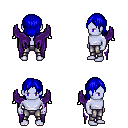
a pixel art fantasy rpg character, male body template, dark elf, purple skin, purple wings, metal pants, blue long bangs hairstyle, four views (front, back, left, right), 2x2 character sprite sheet, small pixel art, hard edges, no anti-aliasing